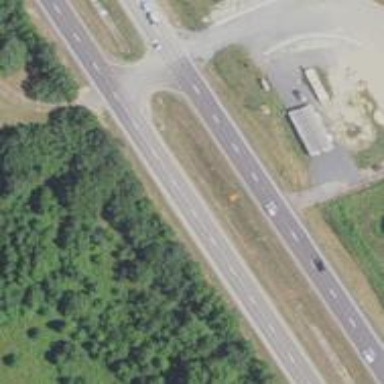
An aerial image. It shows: Trunk highway.